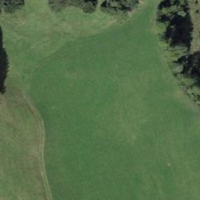
EUNIS habitat code: 26
Species observed at this site:
Carduus defloratus